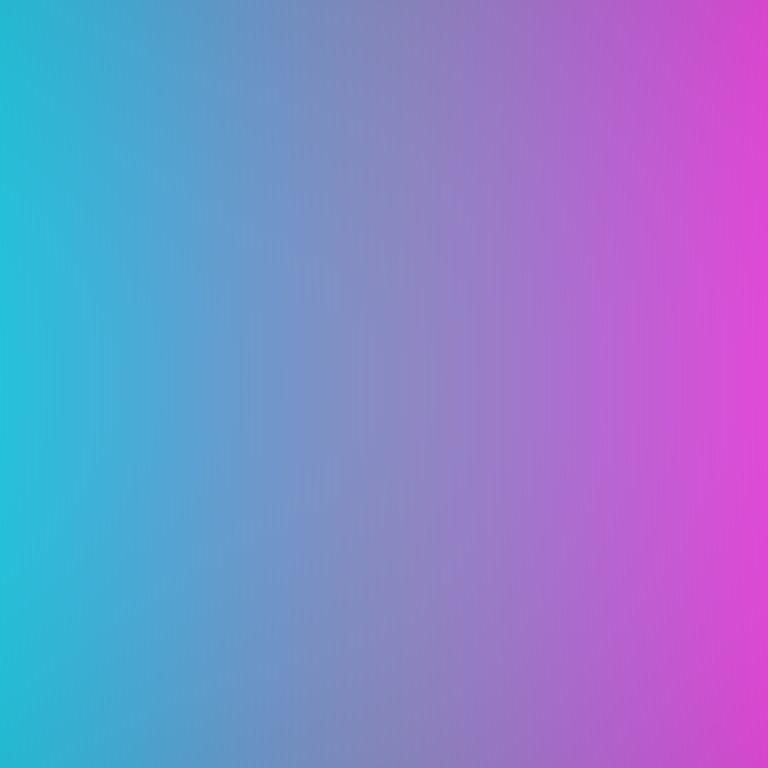
Abstract light effect, smooth gradient from cyan to magenta, calm atmosphere, soft glow, no room, no furniture, no objects.